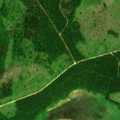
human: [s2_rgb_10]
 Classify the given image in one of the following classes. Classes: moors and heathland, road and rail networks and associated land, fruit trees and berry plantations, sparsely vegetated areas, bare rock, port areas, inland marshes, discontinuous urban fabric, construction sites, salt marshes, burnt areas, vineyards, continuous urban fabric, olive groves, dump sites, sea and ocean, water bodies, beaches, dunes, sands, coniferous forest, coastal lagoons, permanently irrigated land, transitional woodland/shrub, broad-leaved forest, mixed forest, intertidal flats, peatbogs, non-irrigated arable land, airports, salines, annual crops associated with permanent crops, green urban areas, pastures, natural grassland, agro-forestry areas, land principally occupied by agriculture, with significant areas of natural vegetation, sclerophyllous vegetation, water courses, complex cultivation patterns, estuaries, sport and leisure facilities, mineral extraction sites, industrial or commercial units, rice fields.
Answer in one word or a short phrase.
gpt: coniferous forest, transitional woodland/shrub, peatbogs